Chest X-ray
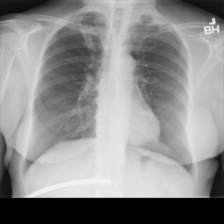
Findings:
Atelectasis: negative
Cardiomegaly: negative
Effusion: negative
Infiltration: negative
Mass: negative
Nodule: negative
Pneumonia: negative
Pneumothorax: negative
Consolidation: negative
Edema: negative
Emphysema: negative
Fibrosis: negative
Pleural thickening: positive
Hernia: negative